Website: lowes
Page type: review-order
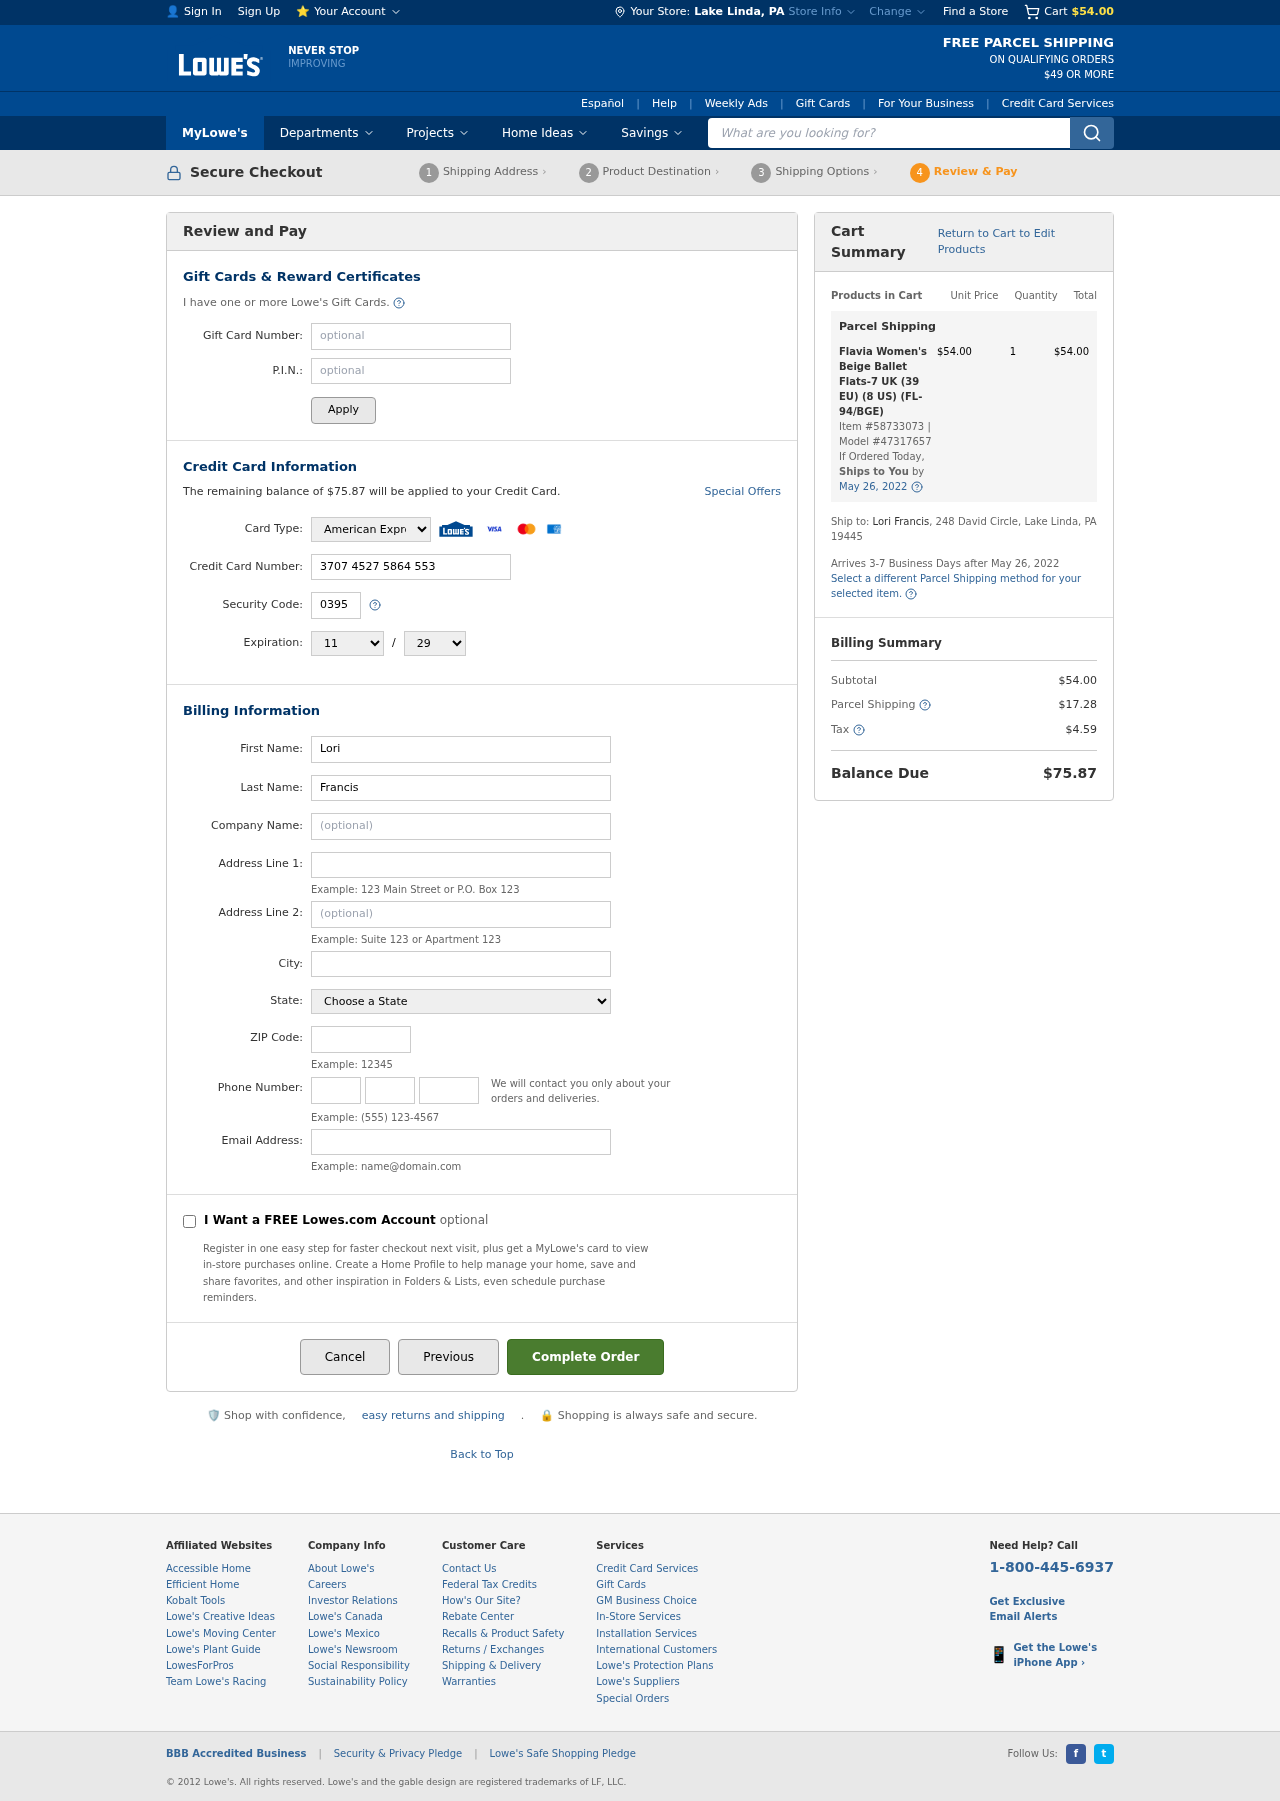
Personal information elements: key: PII_CARD_CVV
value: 0395
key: PII_CARD_EXPIRY_MONTH
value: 11
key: PII_CARD_EXPIRY_YEAR
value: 29
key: PII_CARD_NUMBER
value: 3707 4527 5864 553
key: PII_CARD_TYPE
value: American Express
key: PII_CITY
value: Lake Linda
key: PII_CITY_STATE
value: Lake Linda, PA
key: PII_EMAIL
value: lori_francis@yahoo.com
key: PII_FIRSTNAME
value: Lori
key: PII_LASTNAME
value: Francis
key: PII_PHONE_AREA
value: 395
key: PII_PHONE_PREFIX
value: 231
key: PII_PHONE_SUFFIX
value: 5426
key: PII_POSTCODE
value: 19445
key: PII_STATE
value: Pennsylvania
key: PII_STREET
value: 248 David Circle
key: PII_STREET2
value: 248 David Circle
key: PII_FULLNAME2
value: Lori Francis
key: PII_STATE_ABBR
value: PA
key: PII_POSTCODE_FULL
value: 19445
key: PII_CITY_STATE_ZIP
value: Lake Linda, PA 19445
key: PII_POSTCODE_NUMERIC
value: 19445
Product elements: key: PRODUCT1_NAME
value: Flavia Women's Beige Ballet Flats-7 UK (39 EU) (8 US) (FL-94/BGE)
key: PRODUCT1_PRICE
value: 54
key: PRODUCT1_QUANTITY
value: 1
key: PRODUCT1_ITEM_NUMBER
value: Item #58733073
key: PRODUCT1_MODEL_NUMBER
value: Model #47317657
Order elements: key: ORDER_SUBTOTAL
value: $54.00
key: ORDER_BALANCE_DUE
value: $75.87
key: ORDER_SHIPPING_DATE
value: May 26, 2022
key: ORDER_ITEM_TOTAL
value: $54.00
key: ORDER_SHIPPING_DATE2
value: May 26, 2022
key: ORDER_SHIPPING_COST
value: $17.28
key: ORDER_TAX
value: $4.59
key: ORDER_TOTAL
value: $75.87
Search elements: key: HEADER_SEARCH
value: What are you looking for?